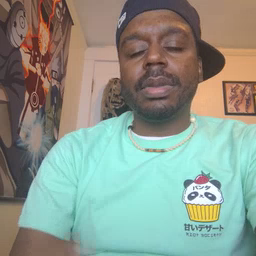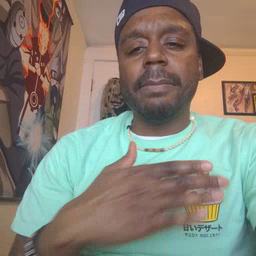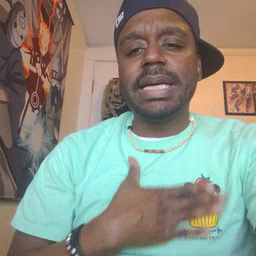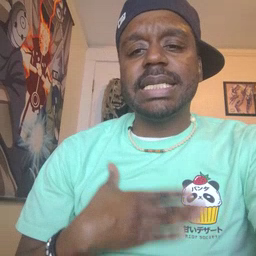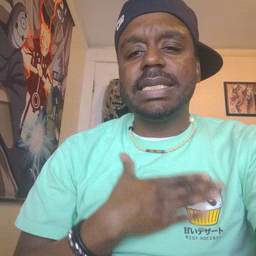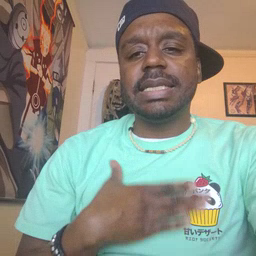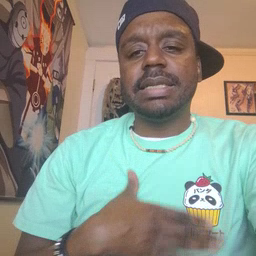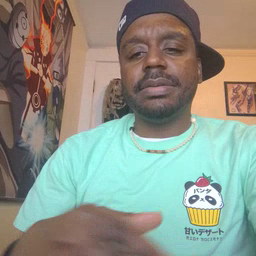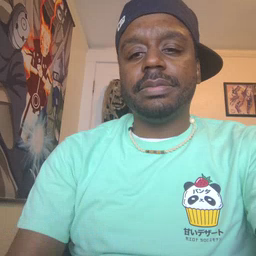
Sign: please